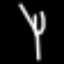
Label: fork